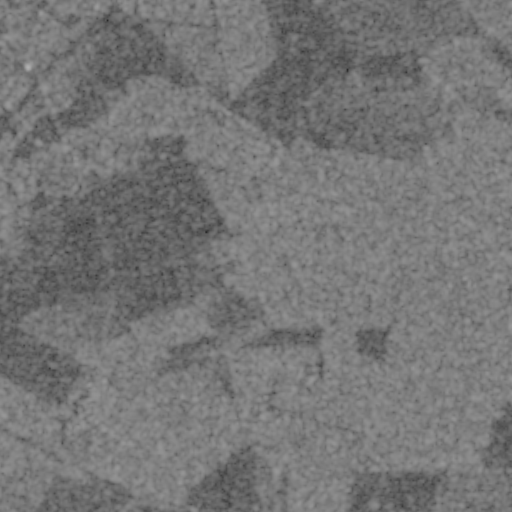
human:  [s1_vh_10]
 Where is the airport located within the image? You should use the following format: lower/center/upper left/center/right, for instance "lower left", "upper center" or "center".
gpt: The airport is located in the upper left of the image.
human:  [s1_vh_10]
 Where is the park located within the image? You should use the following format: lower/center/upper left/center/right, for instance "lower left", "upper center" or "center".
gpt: There is no park in the image.

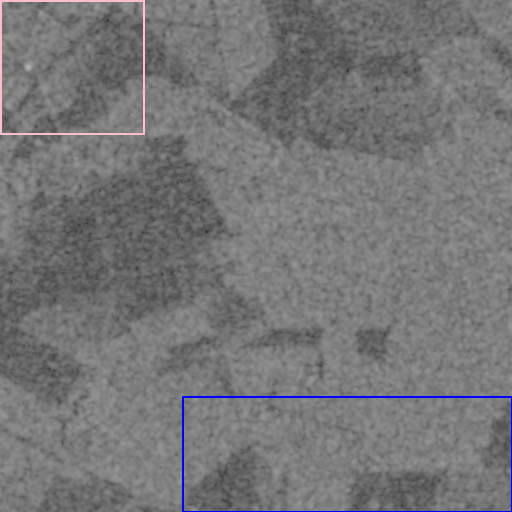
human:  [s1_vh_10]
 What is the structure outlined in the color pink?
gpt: The structure outlined in pink is an airport.
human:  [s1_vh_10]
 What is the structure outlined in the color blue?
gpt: The structure outlined in blue is a crop field.
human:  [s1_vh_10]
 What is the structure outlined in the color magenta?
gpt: There is no magenta outline.